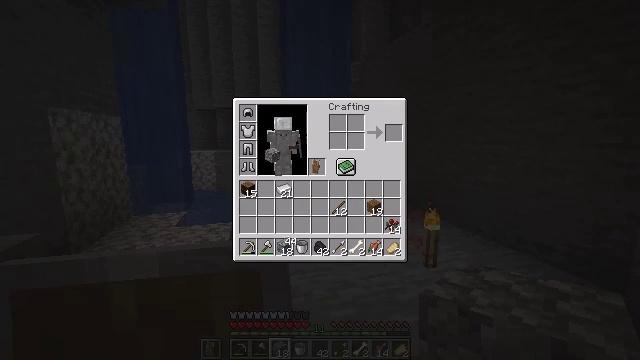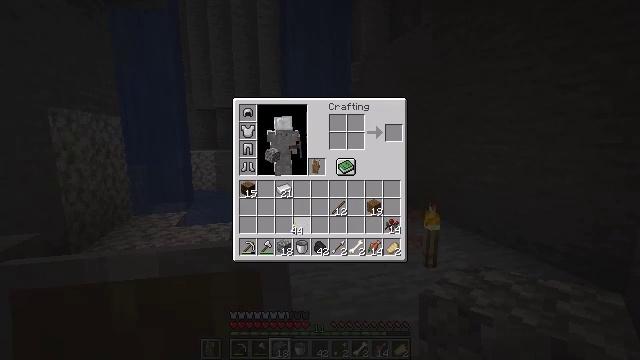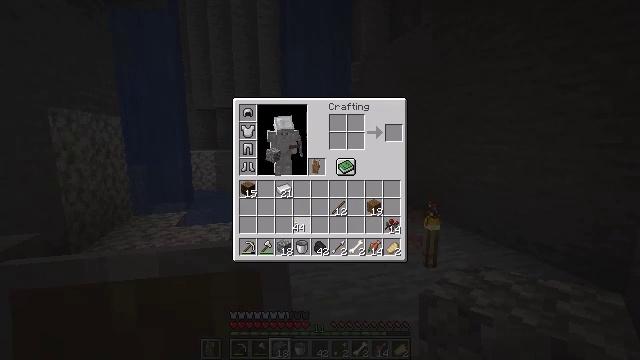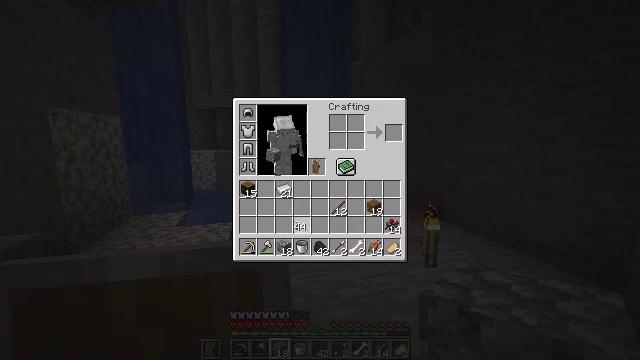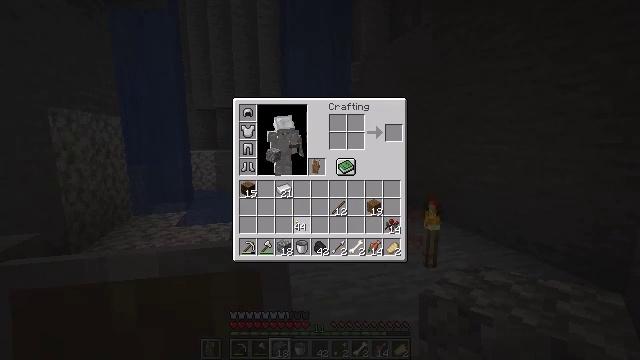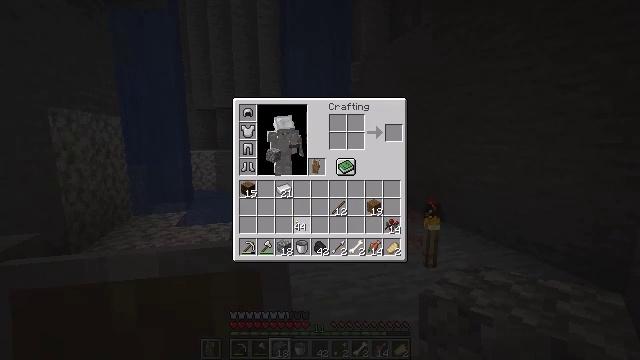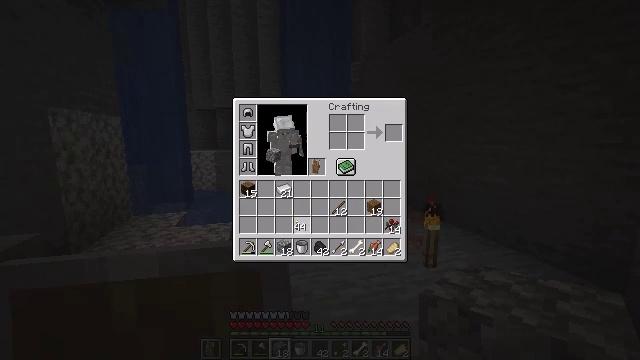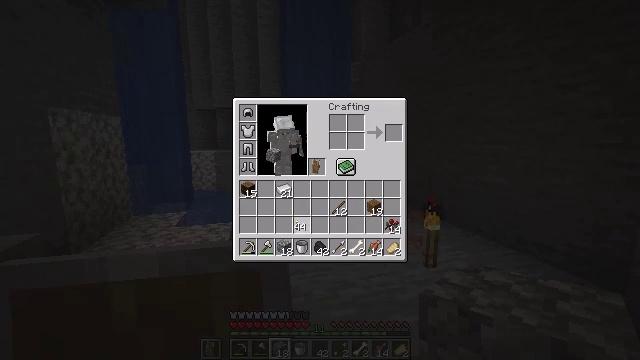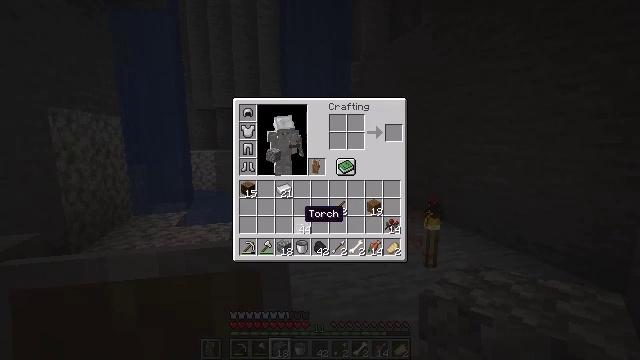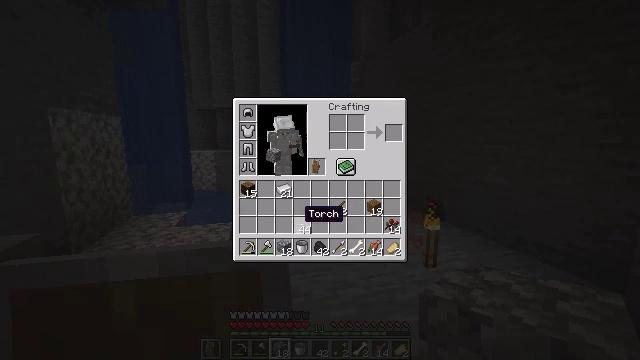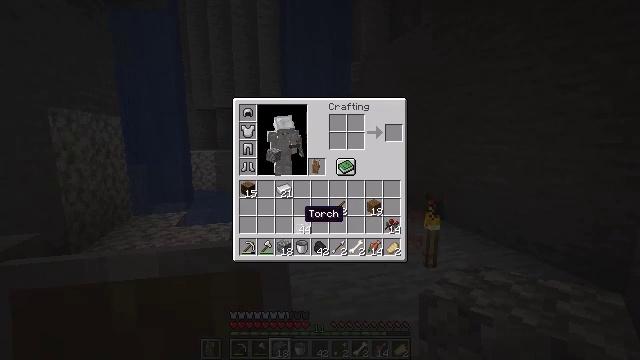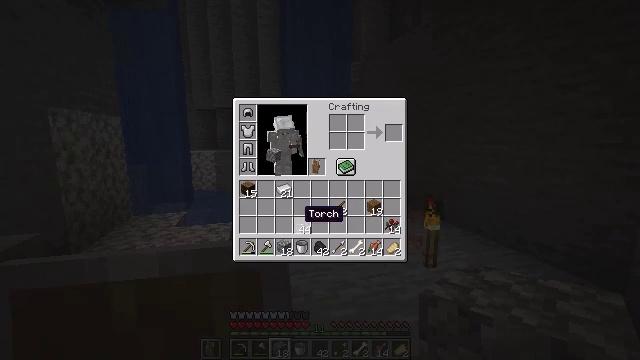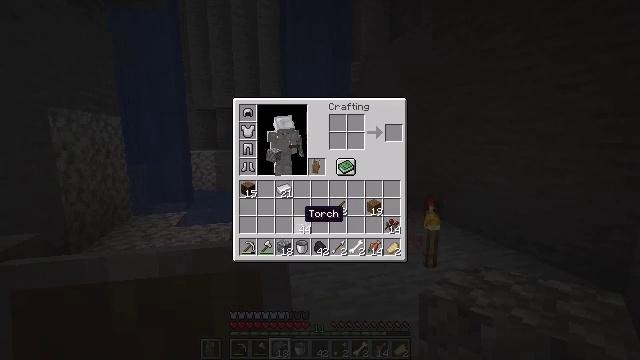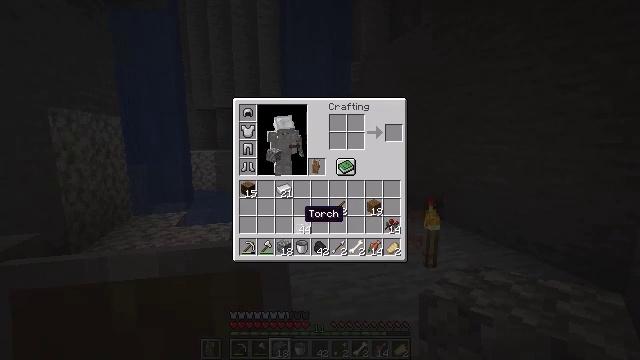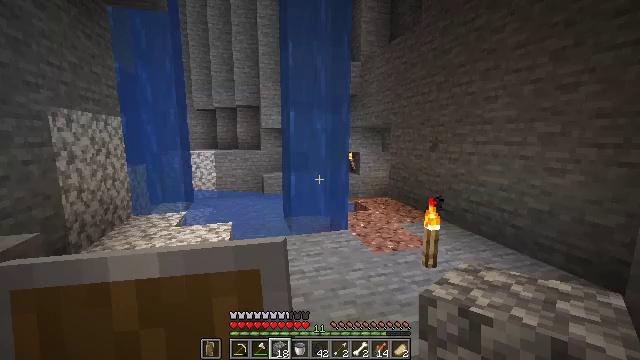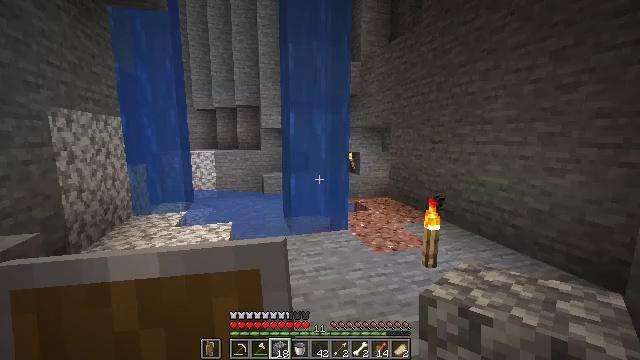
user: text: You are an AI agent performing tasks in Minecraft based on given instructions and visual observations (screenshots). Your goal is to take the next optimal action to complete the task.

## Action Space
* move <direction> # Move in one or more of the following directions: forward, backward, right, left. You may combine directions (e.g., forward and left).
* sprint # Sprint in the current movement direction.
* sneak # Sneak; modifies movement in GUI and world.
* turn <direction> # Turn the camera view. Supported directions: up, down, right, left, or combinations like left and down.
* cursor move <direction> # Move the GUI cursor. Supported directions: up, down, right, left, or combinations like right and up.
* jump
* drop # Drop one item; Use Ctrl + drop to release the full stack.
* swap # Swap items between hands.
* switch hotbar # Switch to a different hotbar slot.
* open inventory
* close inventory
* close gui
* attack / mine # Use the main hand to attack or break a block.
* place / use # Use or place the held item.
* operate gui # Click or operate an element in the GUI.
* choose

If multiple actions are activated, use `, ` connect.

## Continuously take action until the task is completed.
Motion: motion action
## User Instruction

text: Drop a bone.
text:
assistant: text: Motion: cursor move up
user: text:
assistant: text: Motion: no_op
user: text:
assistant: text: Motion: no_op
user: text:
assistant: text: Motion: no_op
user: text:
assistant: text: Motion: operate gui
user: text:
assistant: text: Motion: operate gui
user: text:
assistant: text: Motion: operate gui
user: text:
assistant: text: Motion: no_op
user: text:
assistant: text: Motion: no_op
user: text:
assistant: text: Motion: no_op
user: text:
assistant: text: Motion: no_op
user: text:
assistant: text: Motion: no_op
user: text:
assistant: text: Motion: no_op
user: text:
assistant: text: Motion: no_op
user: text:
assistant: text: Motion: no_op
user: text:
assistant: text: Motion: turn right
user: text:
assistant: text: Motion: turn right and down
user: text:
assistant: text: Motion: turn right
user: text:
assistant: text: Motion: turn right and down
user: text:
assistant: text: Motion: turn right and down
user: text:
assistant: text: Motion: turn right and down
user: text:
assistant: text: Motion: turn right and down
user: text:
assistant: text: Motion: turn right
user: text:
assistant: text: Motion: turn right and up
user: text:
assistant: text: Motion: close inventory
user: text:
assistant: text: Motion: close inventory
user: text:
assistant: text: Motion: cursor move right and down, close inventory
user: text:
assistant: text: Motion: cursor move right and down, open gui
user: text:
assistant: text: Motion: cursor move down
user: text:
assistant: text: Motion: cursor move down